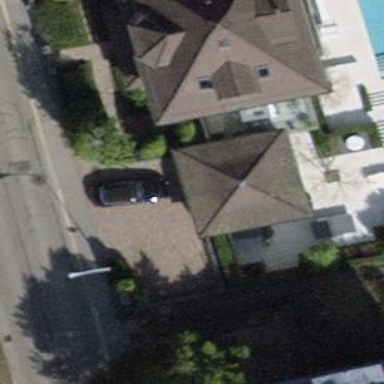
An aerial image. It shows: Detached building with pyramidal roof shape.